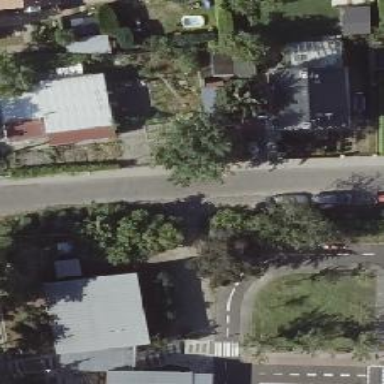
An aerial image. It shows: Smooth asphalt road in residential area.